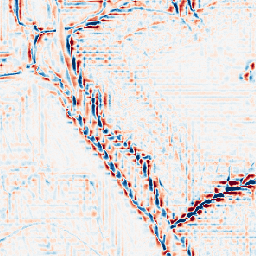
Category: wavelet
Decomposition family: wavelet_dwt
Decomposition parameters: wavelet: db2
level: 3
Upsampling method: bicubic
Upsampling parameters: scale: 8
Upsampling scale: 8